Interaction volume radius: 10 \u00c5
Interaction volume height: 50 \u00c5
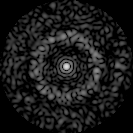
Disorder parameter: 0.8242